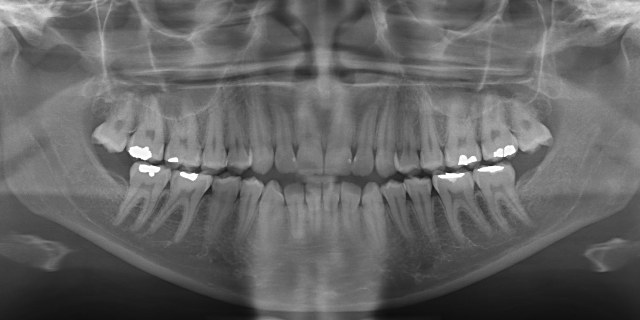
adult